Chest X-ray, PA view. Patient: 62 years old, sex M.
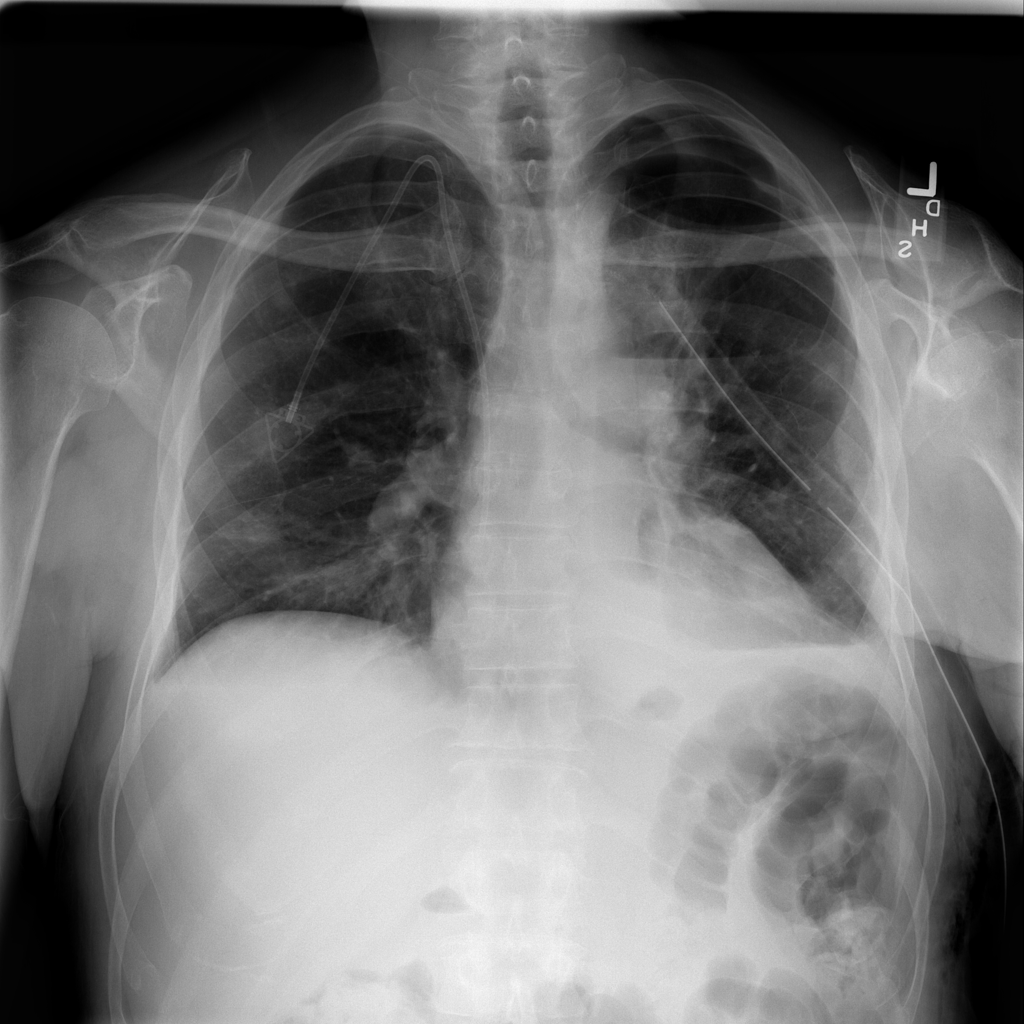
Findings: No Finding